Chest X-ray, AP view. Patient: 37 years old, sex F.
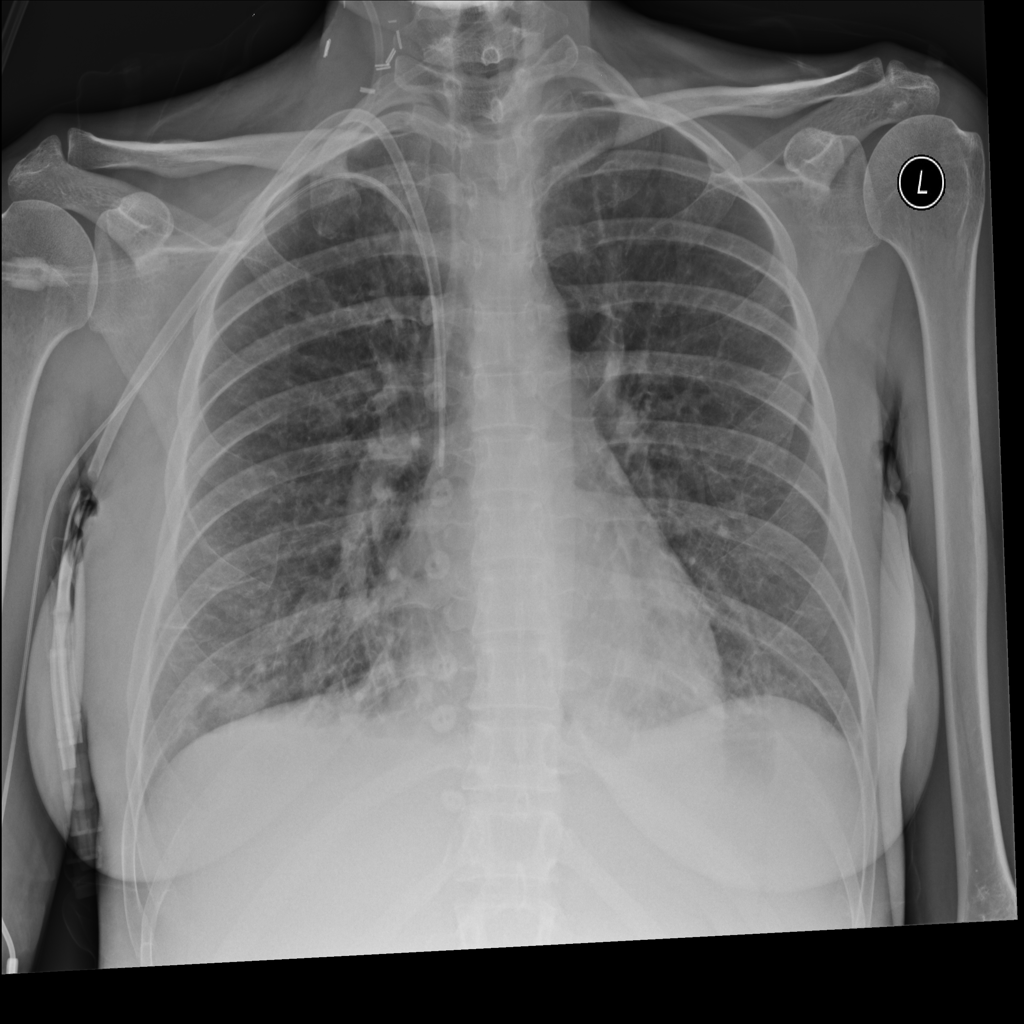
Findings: No Finding